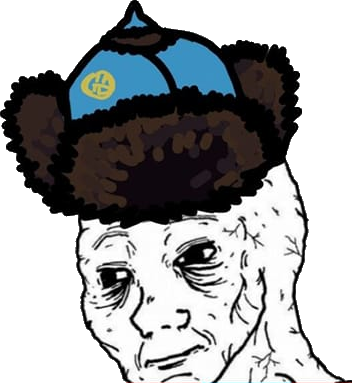
Label: 5_Yes_Honey